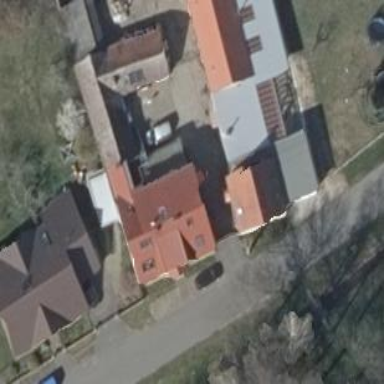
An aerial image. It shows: Gabled house with multiple building parts.